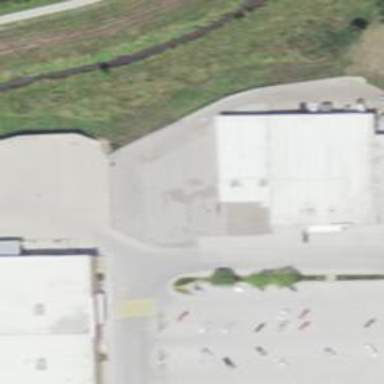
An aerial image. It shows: Building housing bowling alley.